Question: What is the reading of the measurement in the image?
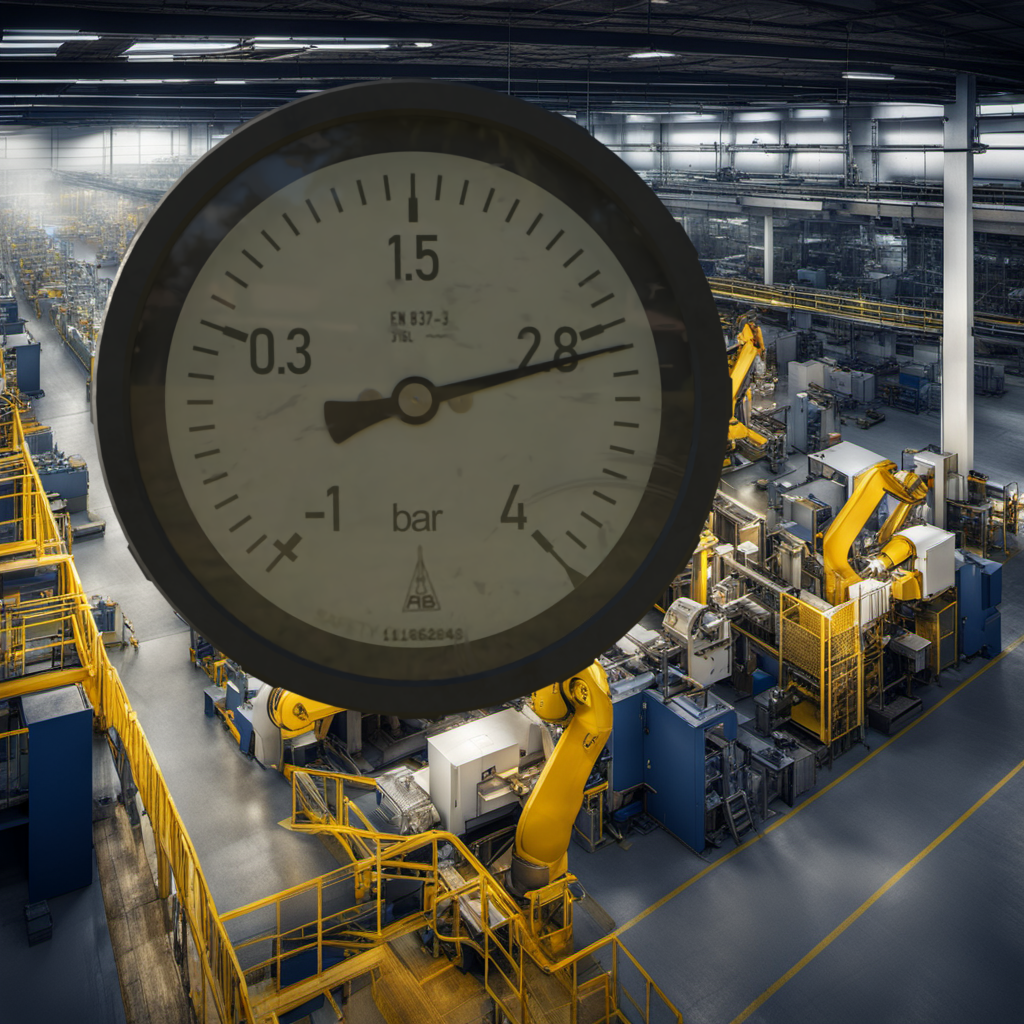
Answer: The result is 2.9
Question: What is the range of the measurement shown in the image?
Answer: The range is from -1 to 4
Question: What is the minimum and maximum reading range of the measurement in the image?
Answer: The minimum value is -1 and the maximum value is 4